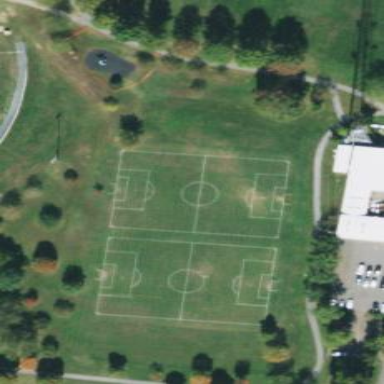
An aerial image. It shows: Pitch for leisure activities.